Interaction volume radius: 10 \u00c5
Interaction volume height: 20 \u00c5
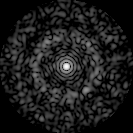
Disorder parameter: 0.8227